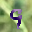
Label: 9